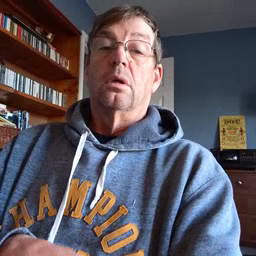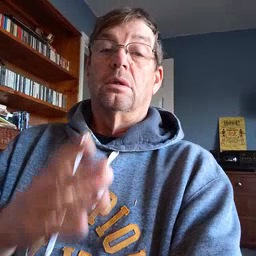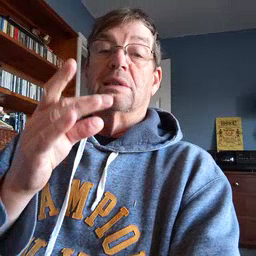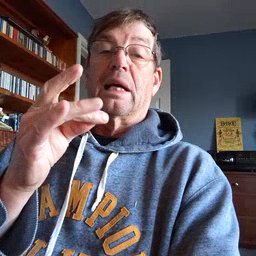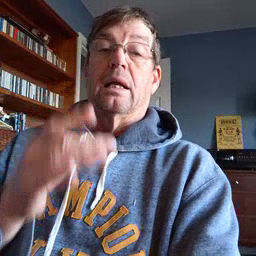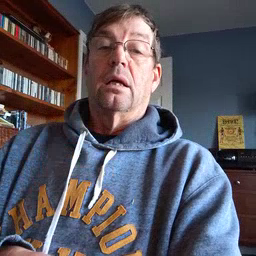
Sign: sticky